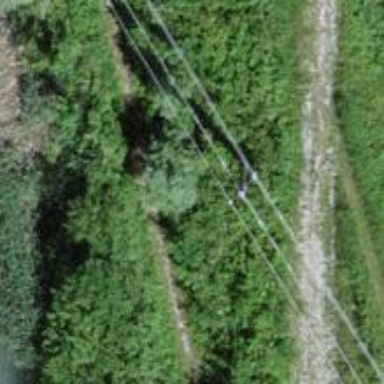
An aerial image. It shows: Power pole.